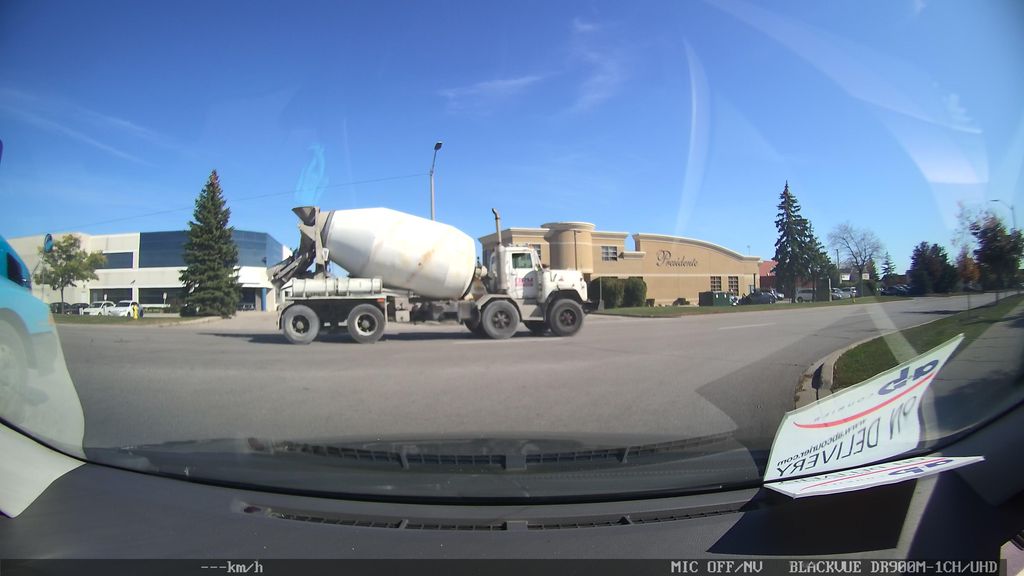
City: toronto